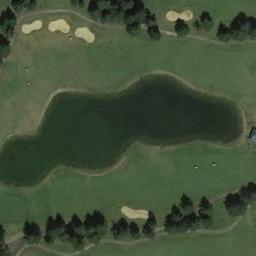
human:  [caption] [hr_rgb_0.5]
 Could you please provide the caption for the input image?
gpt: There are several bunkers and lakes and a few paths and many trees on a large green lawn on the golf course .

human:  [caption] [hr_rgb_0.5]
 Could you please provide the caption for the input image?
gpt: Numerous trees are near the golf course .

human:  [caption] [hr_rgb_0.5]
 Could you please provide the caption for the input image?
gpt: At the intersection of the three paths, There are two bunkers .

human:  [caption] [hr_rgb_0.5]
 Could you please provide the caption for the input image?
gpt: The golf course has a rough, Some fairways, Roads, Barrier trees and sandpits .

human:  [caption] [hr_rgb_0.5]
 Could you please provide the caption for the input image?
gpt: There are five bunkers and a lake on the golf course .